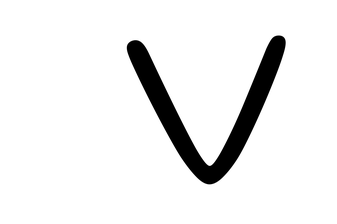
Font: Gluten_ExtraLight